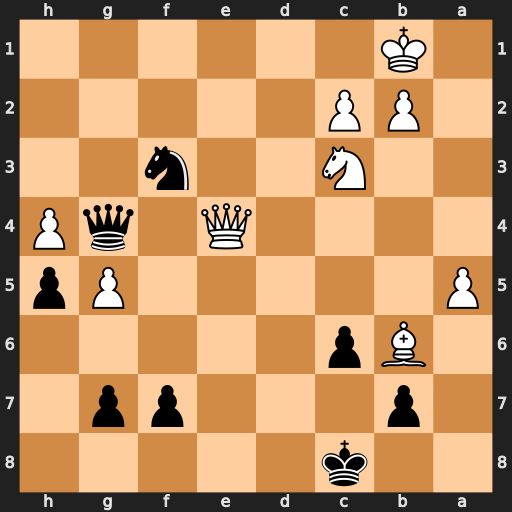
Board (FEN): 2k5/1p3pp1/1Bp5/P5Pp/4Q1qP/2N2n2/1PP5/1K6
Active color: b
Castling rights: -
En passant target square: -
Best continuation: Nd2+ Kc1 Nxe4